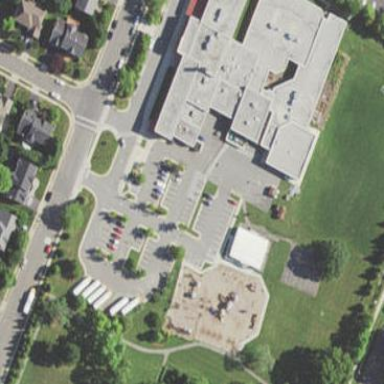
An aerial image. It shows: School.